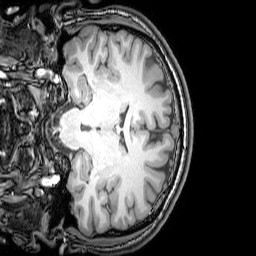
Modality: T1w
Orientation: coronal
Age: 25
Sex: male
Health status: healthy
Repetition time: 0.081 s
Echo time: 0.037 s